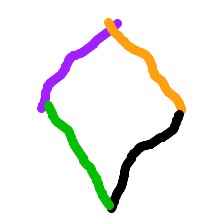
Shape: rhombus